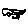
Label: car